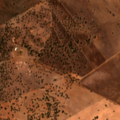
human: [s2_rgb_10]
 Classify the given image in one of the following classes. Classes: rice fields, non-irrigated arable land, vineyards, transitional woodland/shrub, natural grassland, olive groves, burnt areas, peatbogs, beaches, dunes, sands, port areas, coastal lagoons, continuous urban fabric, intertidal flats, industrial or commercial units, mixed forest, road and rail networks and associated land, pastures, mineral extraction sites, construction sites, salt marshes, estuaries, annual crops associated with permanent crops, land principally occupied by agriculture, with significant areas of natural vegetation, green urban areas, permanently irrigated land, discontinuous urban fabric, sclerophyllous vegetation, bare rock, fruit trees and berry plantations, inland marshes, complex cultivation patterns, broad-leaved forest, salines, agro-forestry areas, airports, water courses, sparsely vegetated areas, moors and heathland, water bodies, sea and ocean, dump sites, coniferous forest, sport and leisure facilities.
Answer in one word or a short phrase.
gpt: non-irrigated arable land, agro-forestry areas, broad-leaved forest, transitional woodland/shrub